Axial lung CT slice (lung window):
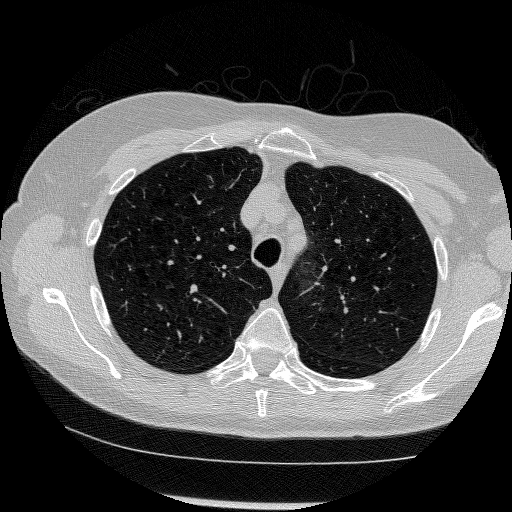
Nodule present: no